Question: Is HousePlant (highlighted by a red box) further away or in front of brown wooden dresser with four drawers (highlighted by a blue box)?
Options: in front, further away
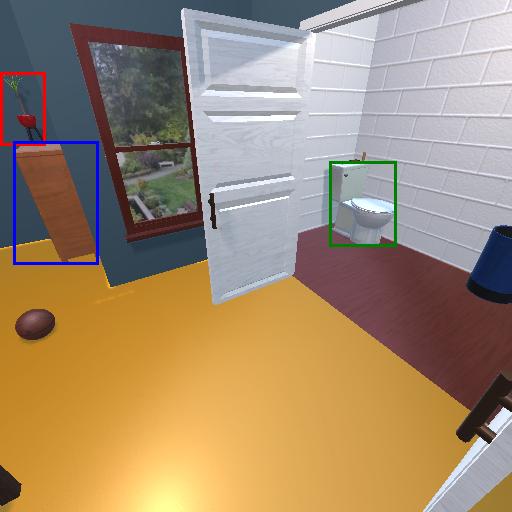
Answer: in front